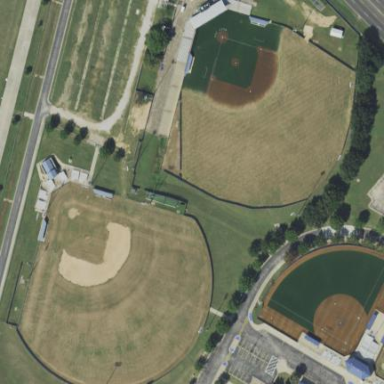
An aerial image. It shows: Baseball pitch for leisure land.